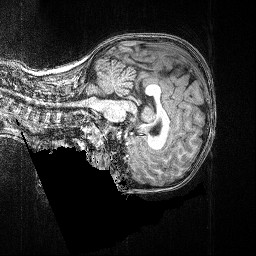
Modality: T1w
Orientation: sagittal
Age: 81
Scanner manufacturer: siemens
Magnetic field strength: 3 T
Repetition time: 2.5 s
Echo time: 0.00347 s